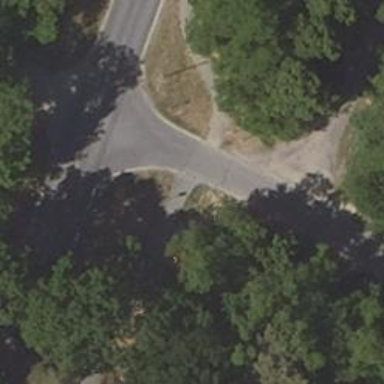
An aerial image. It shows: Asphalt cycleway.